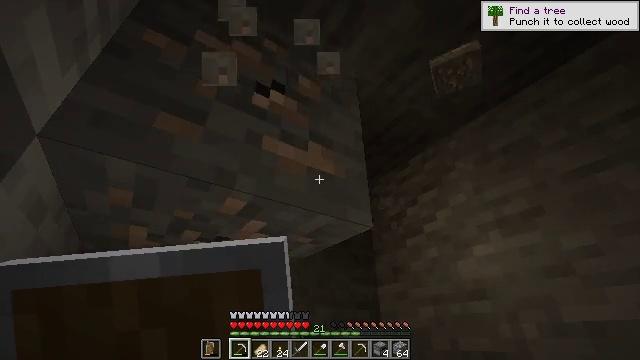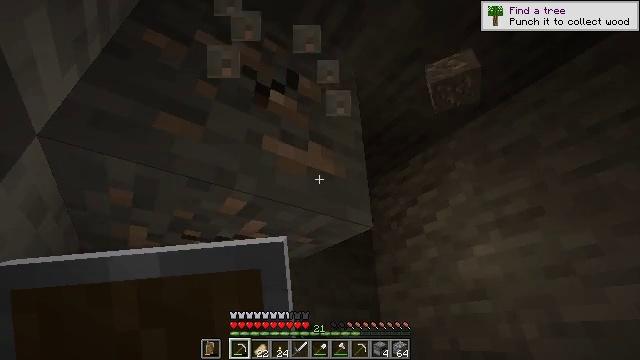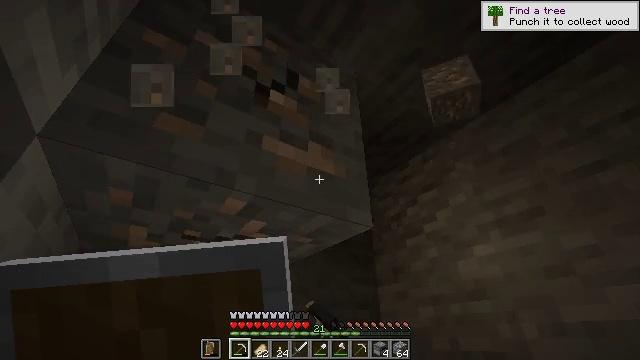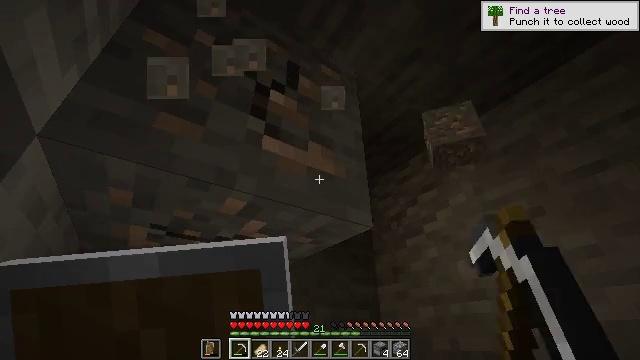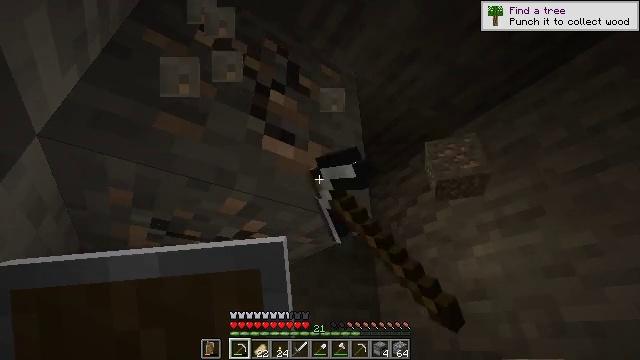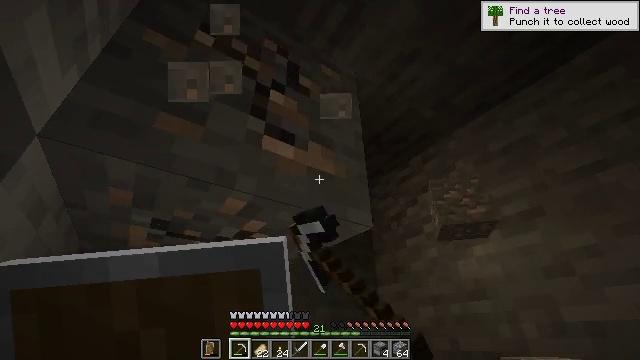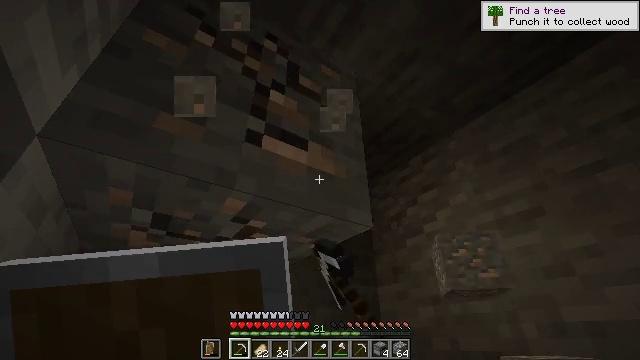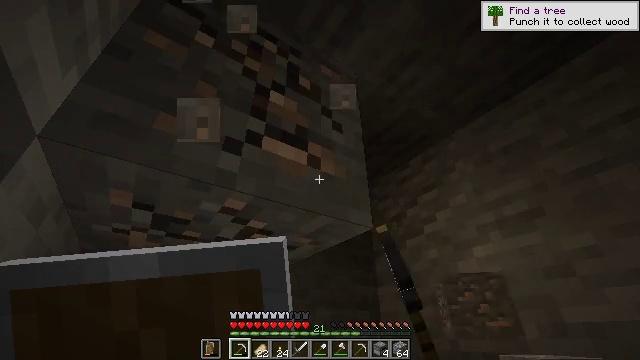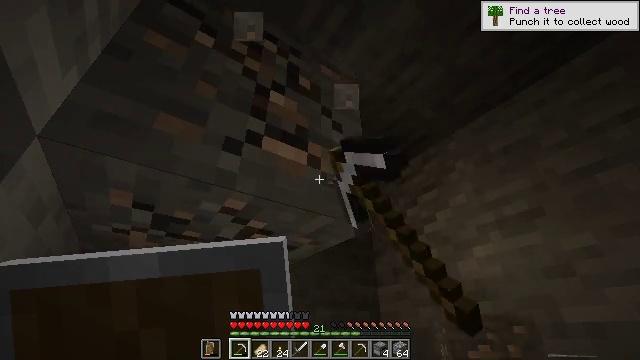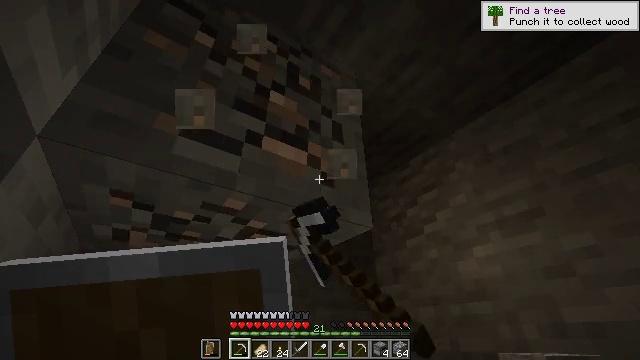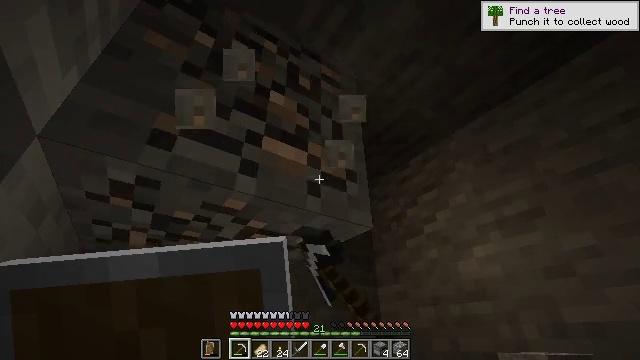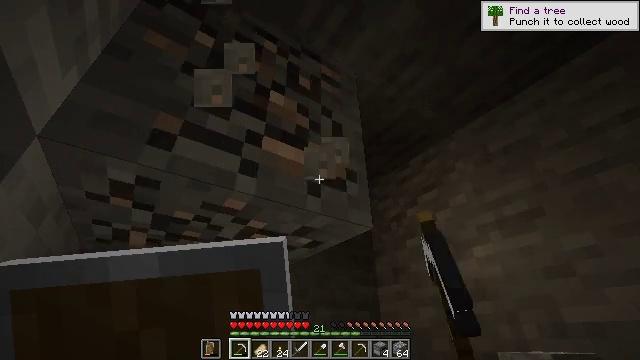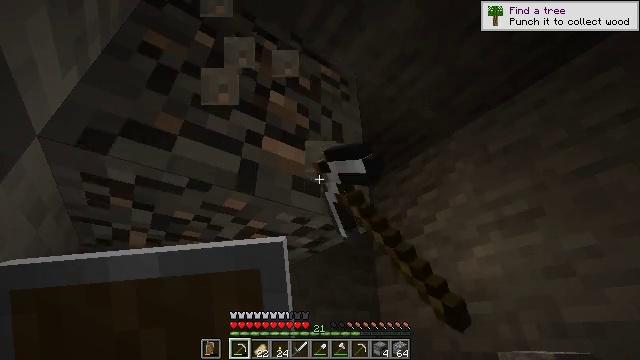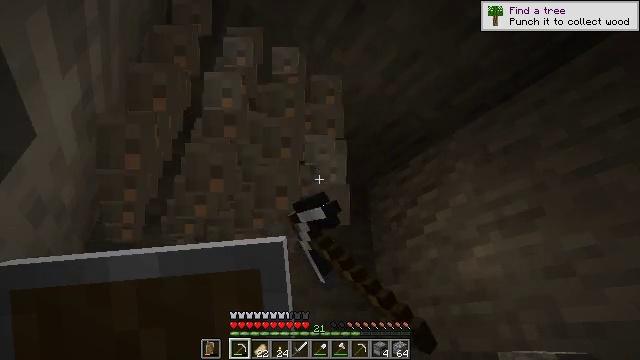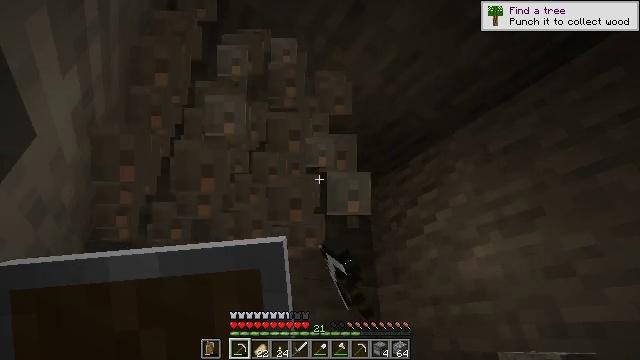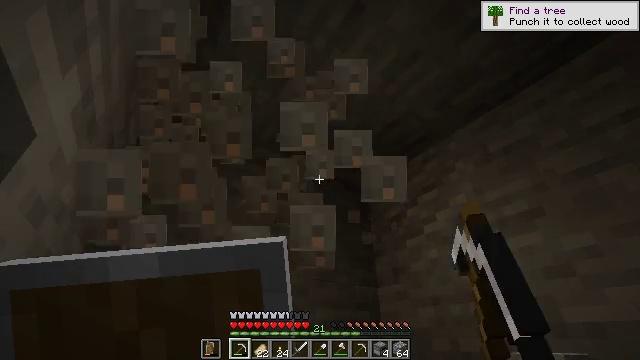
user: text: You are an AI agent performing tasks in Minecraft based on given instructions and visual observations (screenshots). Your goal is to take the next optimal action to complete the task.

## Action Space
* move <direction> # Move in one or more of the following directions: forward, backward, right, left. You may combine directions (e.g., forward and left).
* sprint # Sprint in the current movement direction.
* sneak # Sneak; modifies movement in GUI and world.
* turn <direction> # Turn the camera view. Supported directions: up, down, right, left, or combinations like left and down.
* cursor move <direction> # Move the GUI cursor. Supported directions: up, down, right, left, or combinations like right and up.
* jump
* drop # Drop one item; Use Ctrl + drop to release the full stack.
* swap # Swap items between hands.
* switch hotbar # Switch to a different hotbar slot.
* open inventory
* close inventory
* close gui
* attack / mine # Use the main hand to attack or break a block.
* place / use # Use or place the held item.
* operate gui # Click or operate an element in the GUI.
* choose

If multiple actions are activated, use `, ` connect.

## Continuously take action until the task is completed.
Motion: motion action
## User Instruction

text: Use a pickaxe to gather iron ore.
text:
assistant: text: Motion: attack / mine
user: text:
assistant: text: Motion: attack / mine
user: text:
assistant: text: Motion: attack / mine
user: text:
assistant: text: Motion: attack / mine
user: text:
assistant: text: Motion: attack / mine
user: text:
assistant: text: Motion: attack / mine
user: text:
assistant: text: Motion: attack / mine
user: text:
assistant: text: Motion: attack / mine
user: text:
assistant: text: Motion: attack / mine
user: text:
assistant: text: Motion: attack / mine
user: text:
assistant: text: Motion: attack / mine
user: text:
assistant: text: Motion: attack / mine
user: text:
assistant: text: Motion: attack / mine
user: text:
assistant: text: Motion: attack / mine
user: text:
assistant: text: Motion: attack / mine
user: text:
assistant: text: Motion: attack / mine
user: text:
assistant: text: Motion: attack / mine
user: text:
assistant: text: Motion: attack / mine